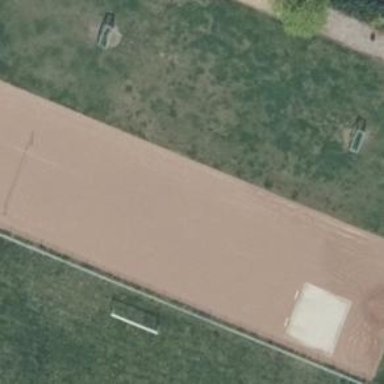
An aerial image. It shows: Athletics track located in leisure land area.